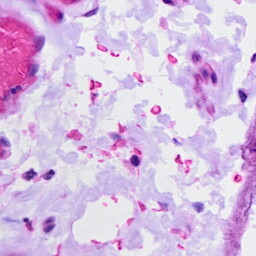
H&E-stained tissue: Ovarian